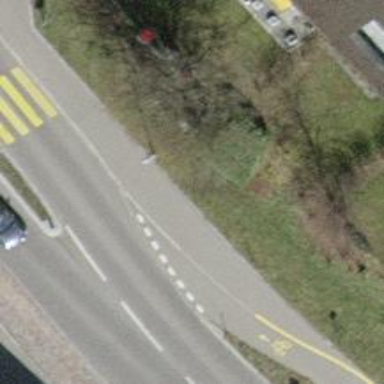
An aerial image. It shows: Bus stop with sheltered platform for public transport.